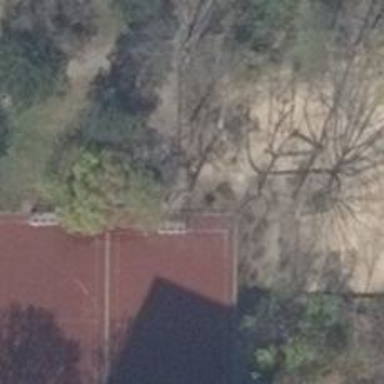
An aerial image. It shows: Broadleaved deciduous tree located in park.